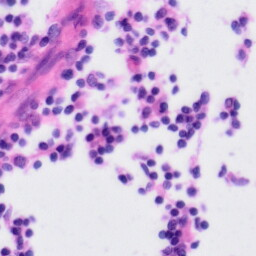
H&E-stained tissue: Tonsil